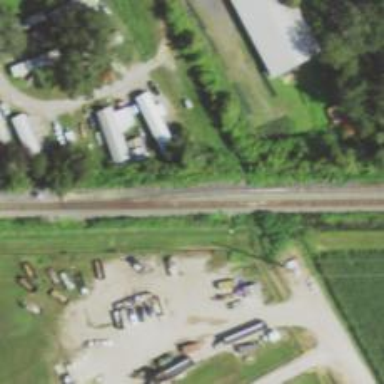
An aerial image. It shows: Railway siding for service.